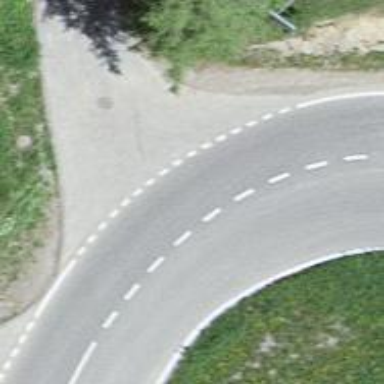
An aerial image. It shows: Tertiary road with asphalt surface.